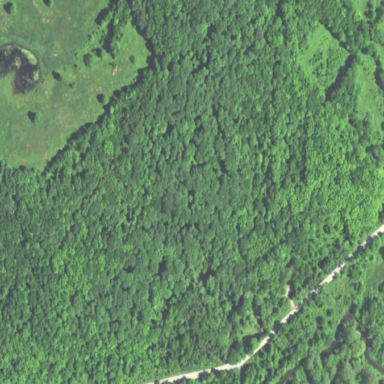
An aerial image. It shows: Nature reserve surrounded by woodland.